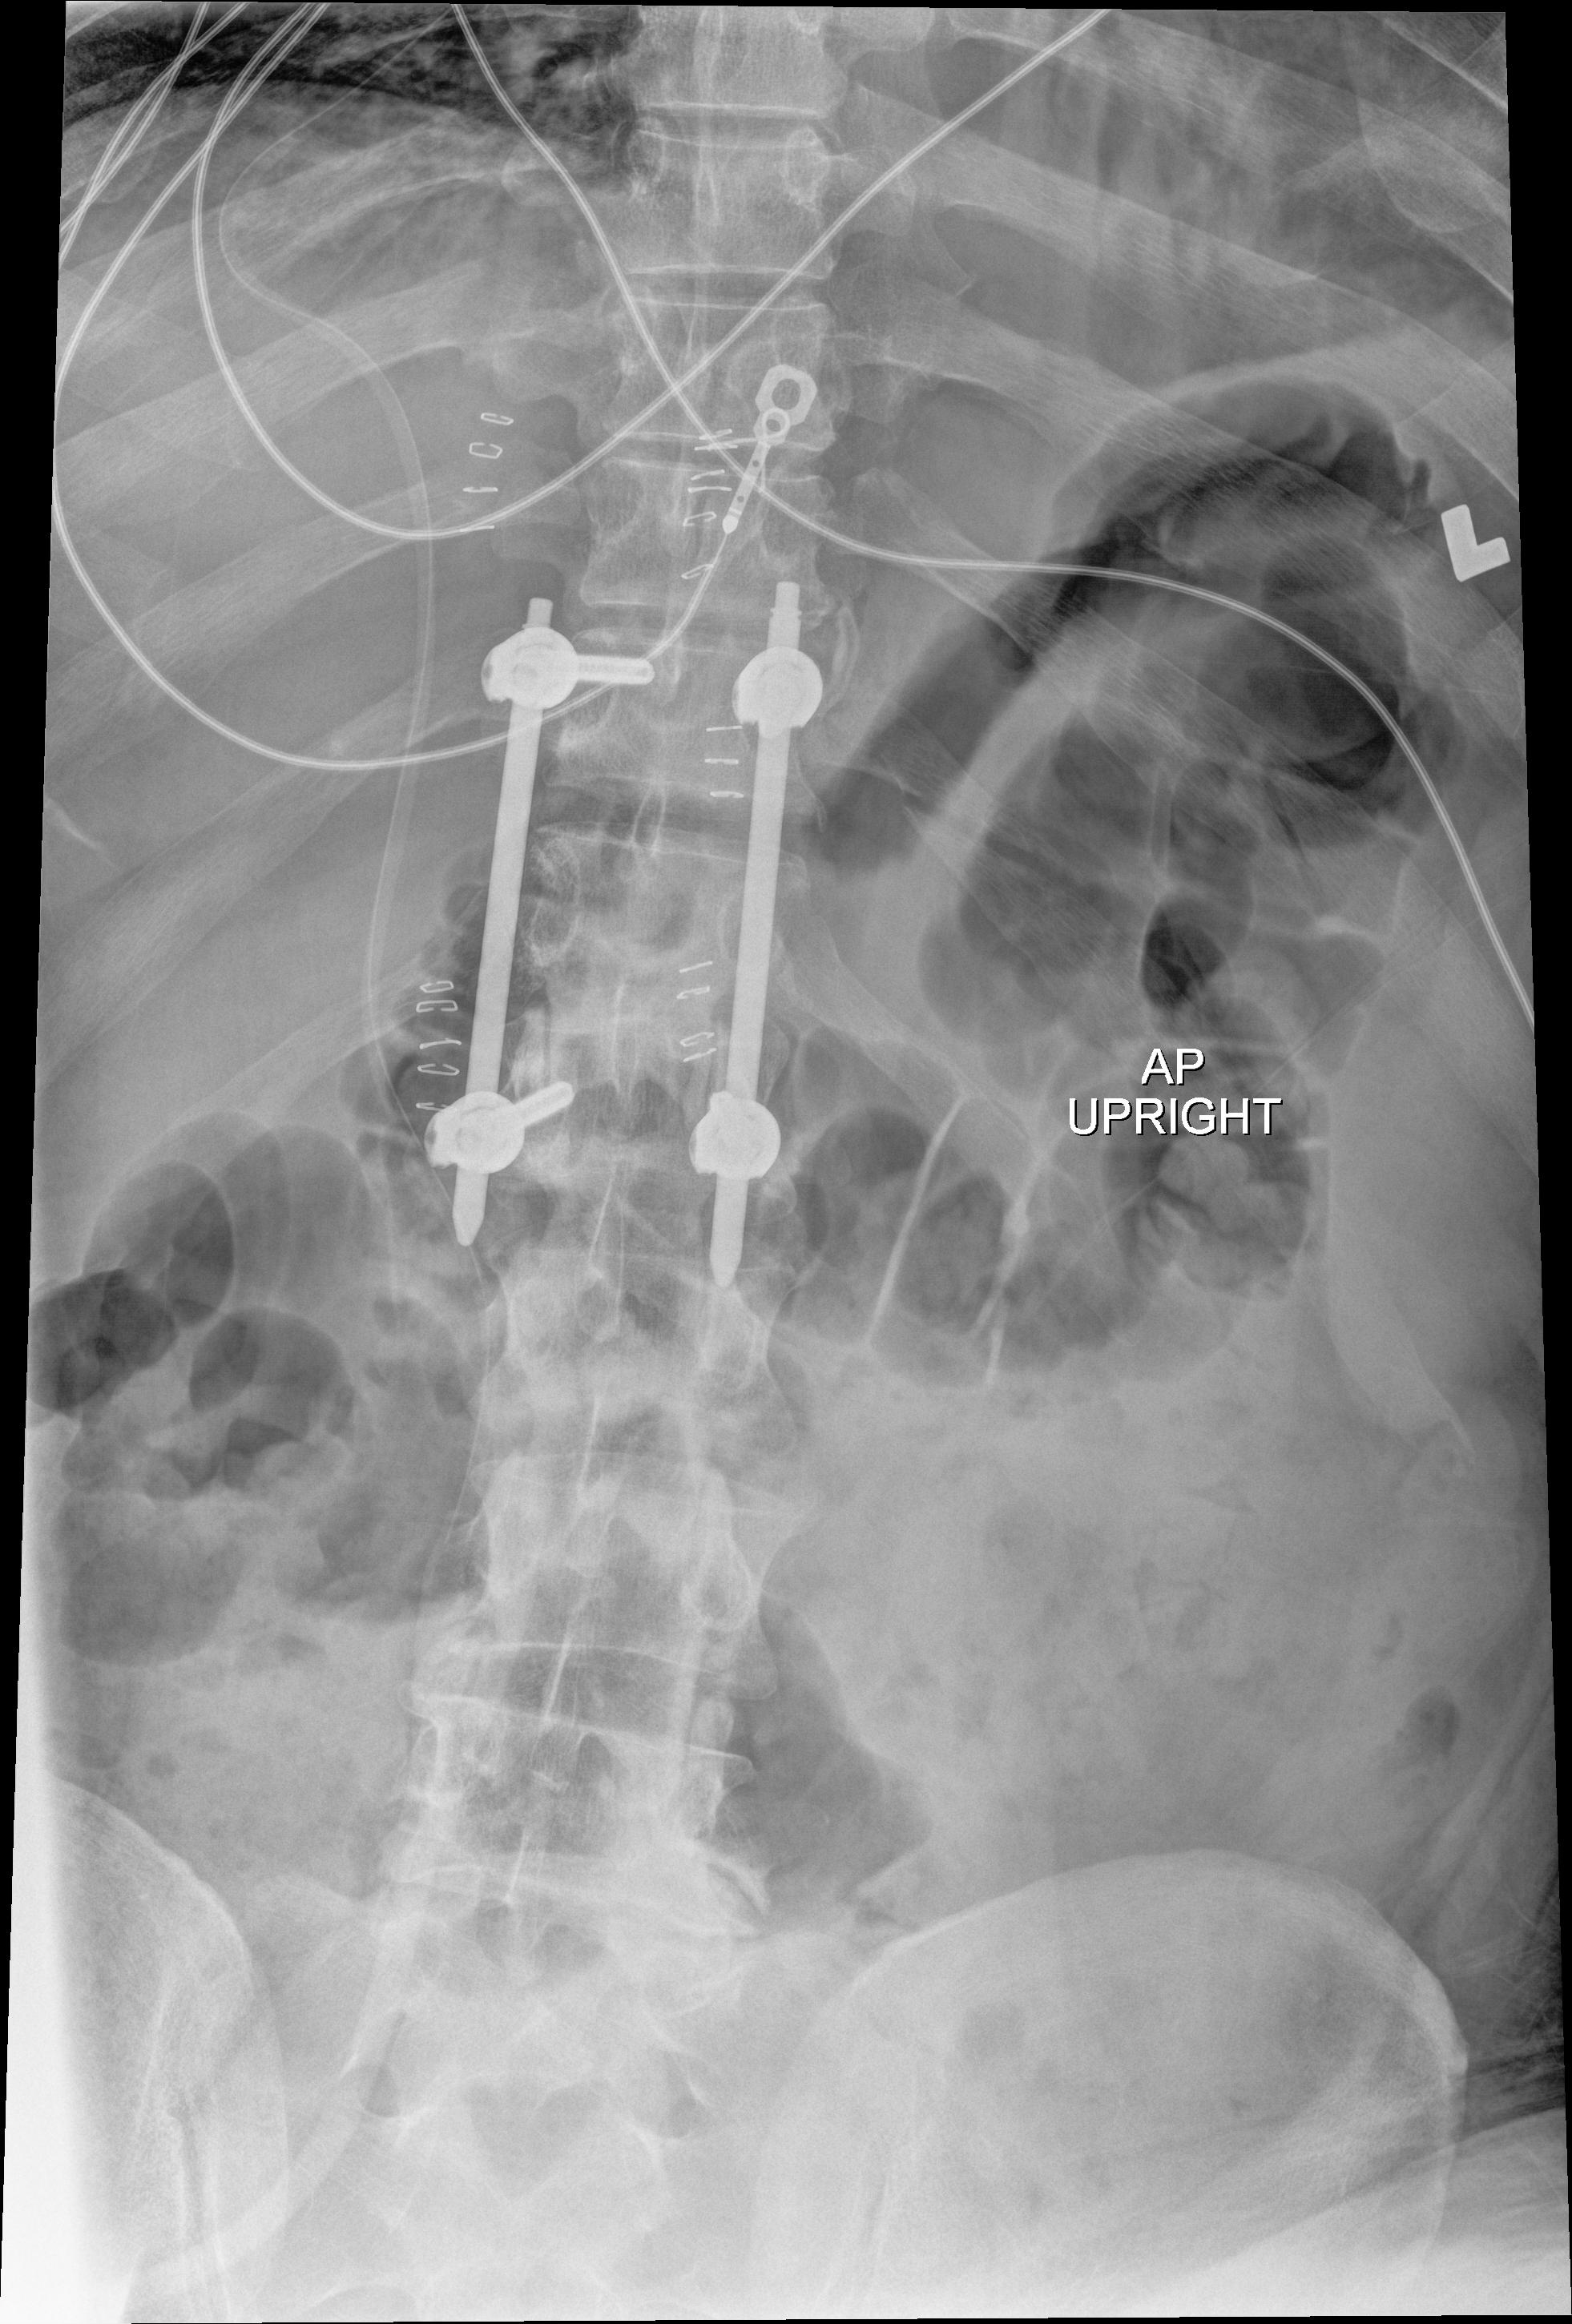
View: AP
Implant manufacturer: Styker everest (K2M)